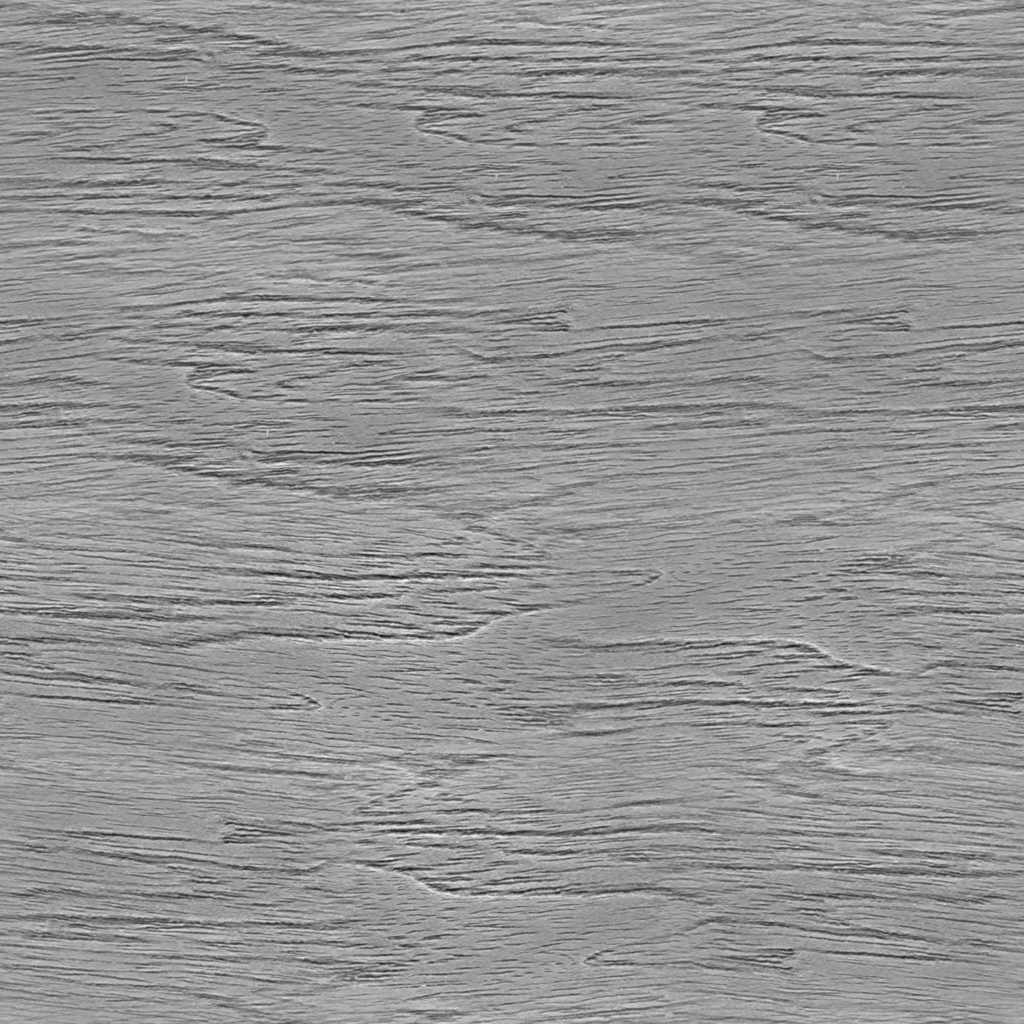
Texture map type: Displacement